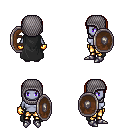
a pixel art fantasy rpg character, female body template, dark elf, purple skin, black cape, gold greaves, brunette pageboy hairstyle, chain hood, gold gloves, metal boots, shield, four views (front, back, left, right), 2x2 character sprite sheet, small pixel art, hard edges, no anti-aliasing